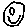
Label: smiley face